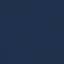
Land use / land cover class: SeaLake